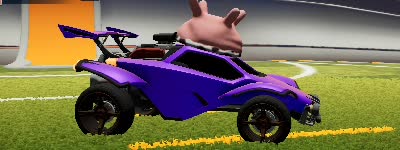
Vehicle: octane